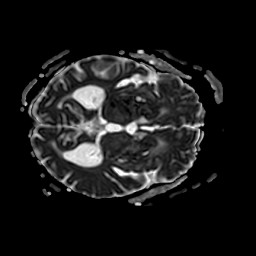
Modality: ADC
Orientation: axial
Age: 77
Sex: male
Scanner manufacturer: philips
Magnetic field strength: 3 T
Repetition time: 4.426 s
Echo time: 0.06039 s